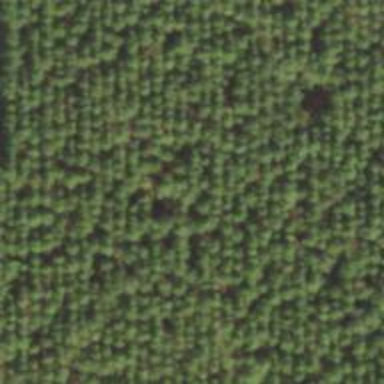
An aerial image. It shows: Forest with needle-leaved trees.